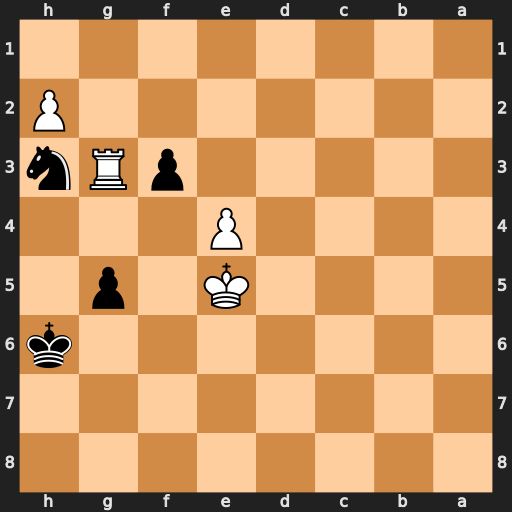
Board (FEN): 8/8/7k/4K1p1/4P3/5pRn/7P/8
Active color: b
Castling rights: -
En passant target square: -
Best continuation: g4 Rxg4 f2